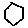
Label: hexagon